What has changed from the first image to the second?
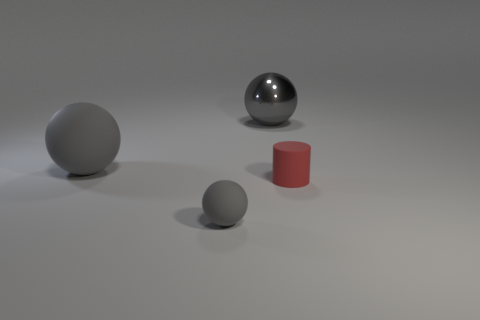
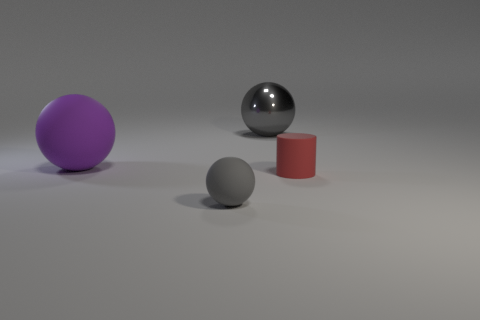
the large rubber object changed to purple
the big matte thing changed to purple
the big matte thing became purple
the big gray rubber ball that is on the left side of the tiny red rubber cylinder became purple
the large gray matte ball behind the red rubber object changed to purple
the big gray matte sphere that is in front of the metallic thing turned purple
the large gray matte sphere behind the red object changed to purple